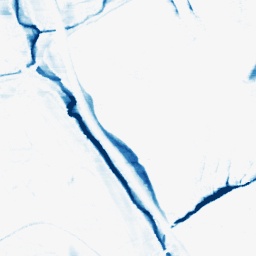
Category: morphological
Decomposition family: morphological_rect
Decomposition parameters: operation: closing
width: 20
height: 5
Upsampling method: sinc_blackman
Upsampling parameters: scale: 2
kernel_size: 8
Upsampling scale: 2